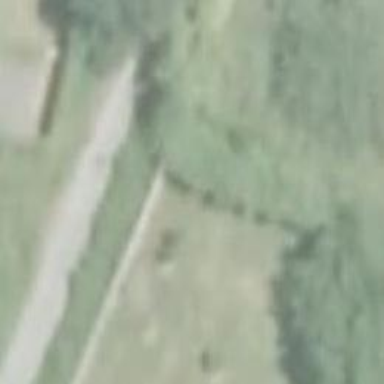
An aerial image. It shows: Fence.